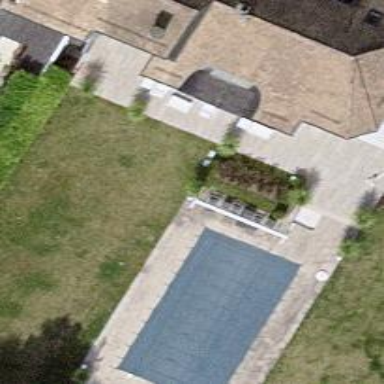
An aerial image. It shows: Swimming pool located in leisure land.